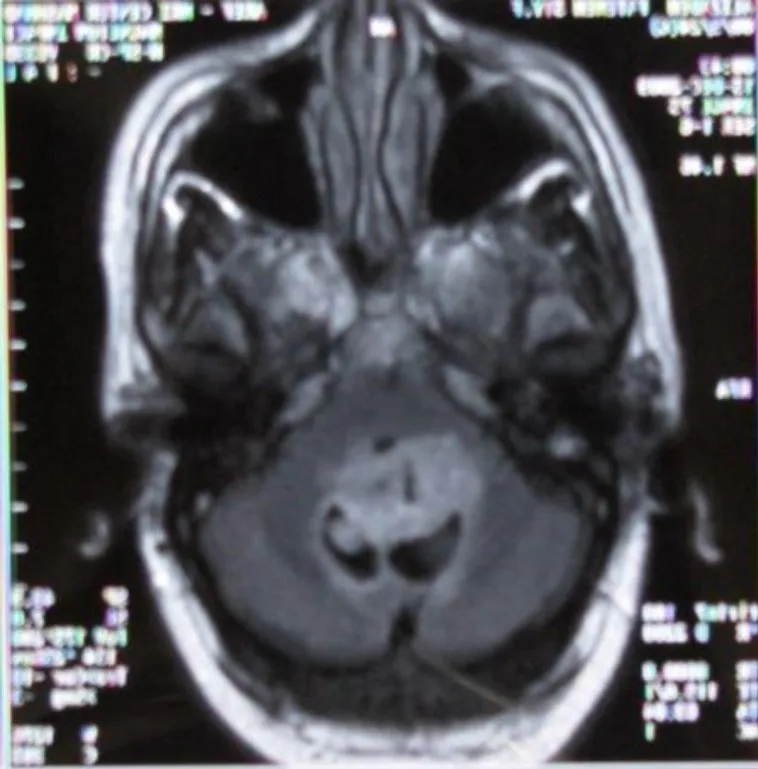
axial FLAIR MRI of the patient shows slightly hyperintense mass lesion in 4th Ventricle).
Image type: radiology (mri)